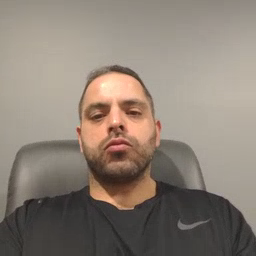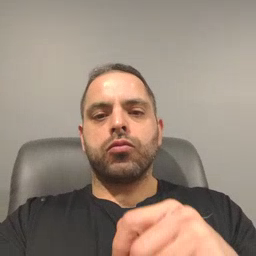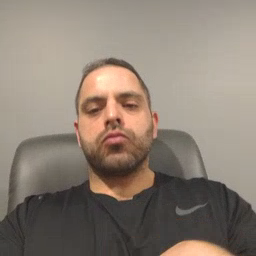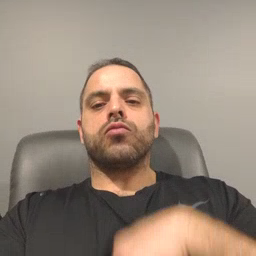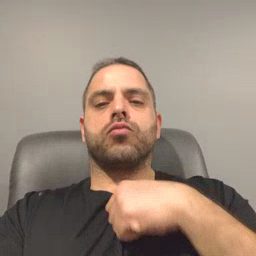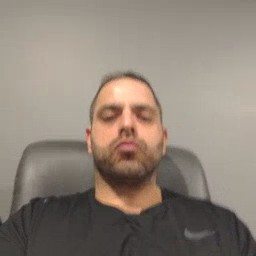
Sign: zipper